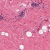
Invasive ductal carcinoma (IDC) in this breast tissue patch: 0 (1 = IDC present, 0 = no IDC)